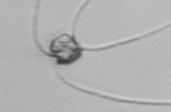
Label: Chaetoceros_peruvianis